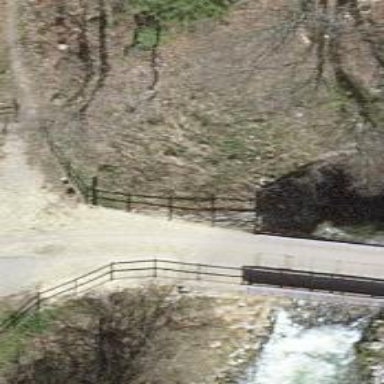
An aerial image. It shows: Path.